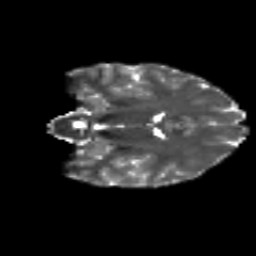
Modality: T2w
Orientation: coronal
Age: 30
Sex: female
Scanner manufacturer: siemens
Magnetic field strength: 3 T
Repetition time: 8.8 s
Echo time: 0.085 s